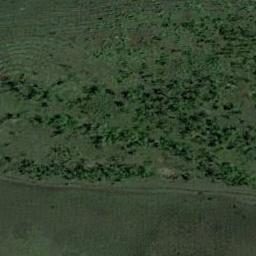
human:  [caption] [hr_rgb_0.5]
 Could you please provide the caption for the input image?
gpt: The entire image is dominated by grass .

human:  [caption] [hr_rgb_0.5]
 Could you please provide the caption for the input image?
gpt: There are some trees on the meadow .

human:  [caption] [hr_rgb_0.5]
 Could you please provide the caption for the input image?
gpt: This meadow has dense grasses and some chaparrals .

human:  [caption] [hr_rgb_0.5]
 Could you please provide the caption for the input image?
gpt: The meadow is dense but uneven .

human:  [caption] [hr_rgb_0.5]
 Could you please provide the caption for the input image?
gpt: There are many green bushes on the green meadow .